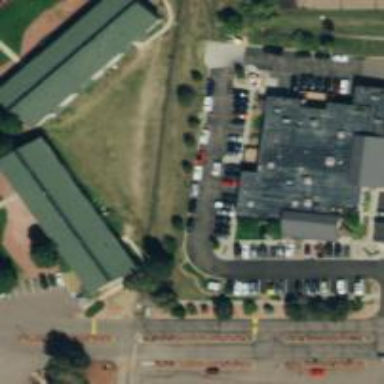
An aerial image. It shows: Building serving as veterinary clinic.